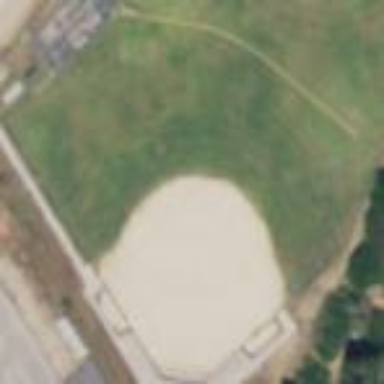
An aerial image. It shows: Softball pitch for baseball enthusiasts.